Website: macys
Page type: customer-info-address
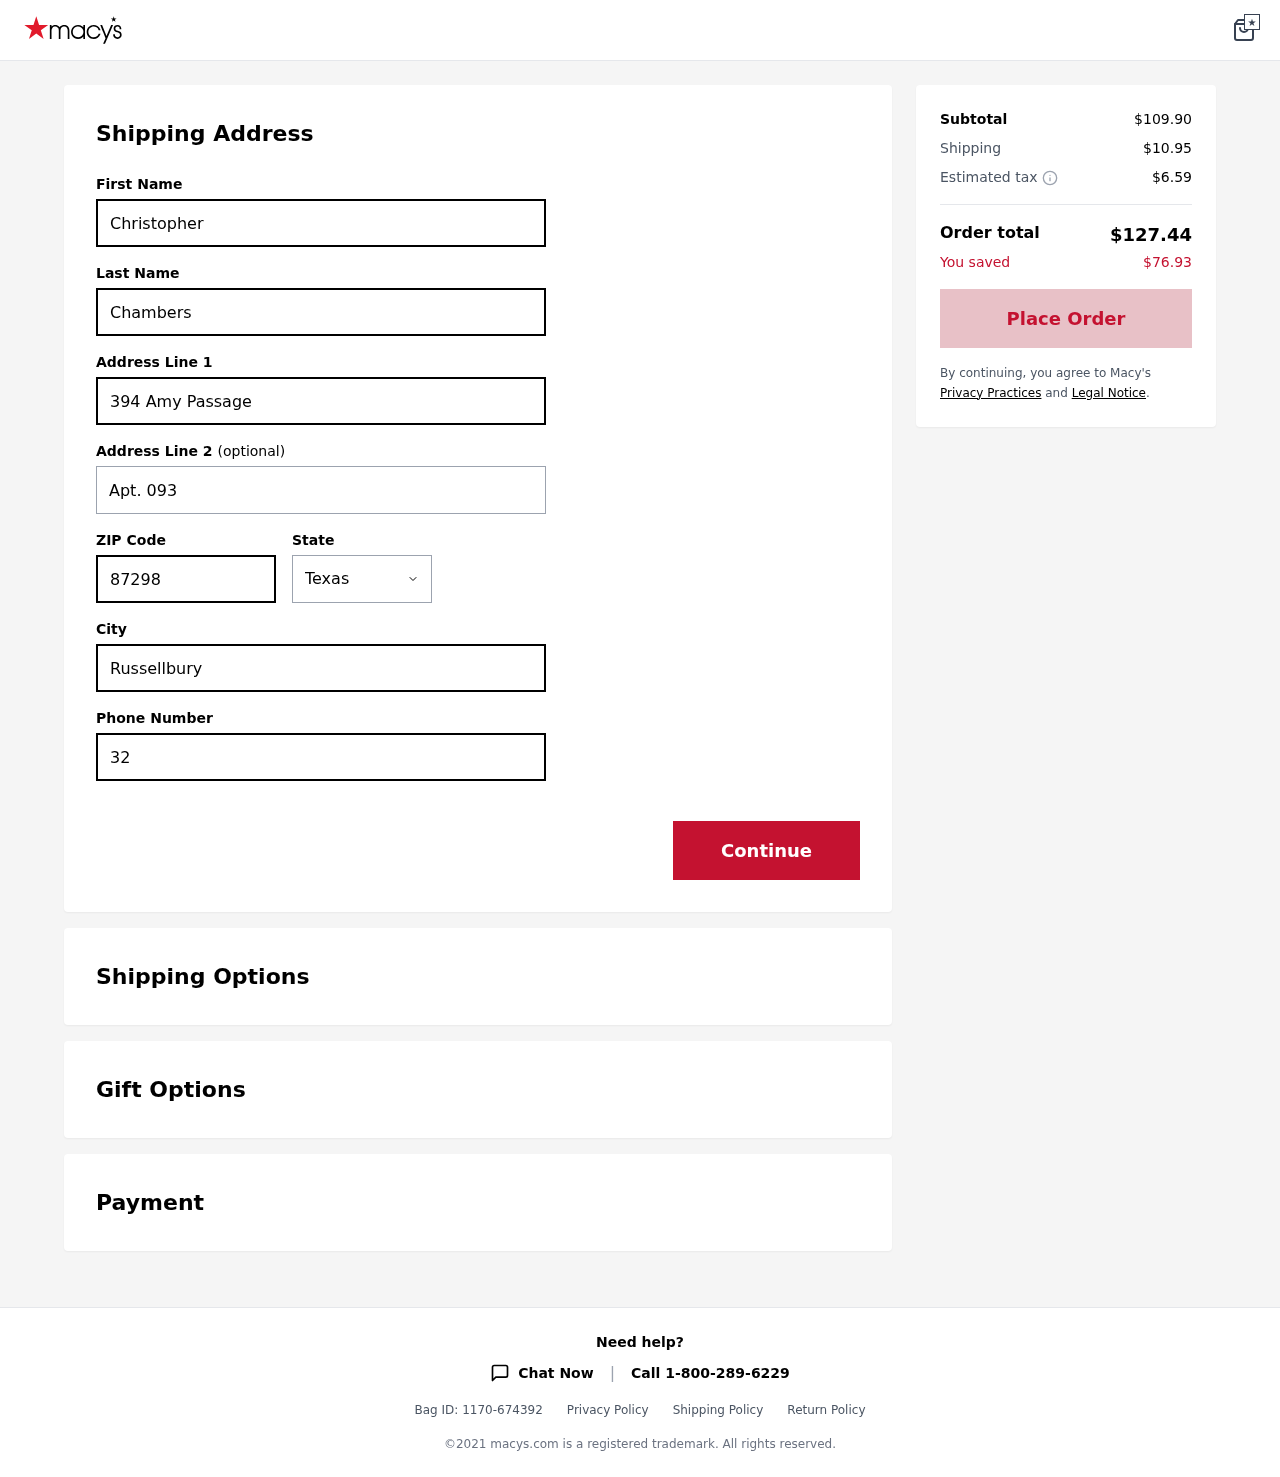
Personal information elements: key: PII_CITY
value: Russellbury
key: PII_FIRSTNAME
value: Christopher
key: PII_LASTNAME
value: Chambers
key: PII_PHONE
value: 3212750252
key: PII_POSTCODE
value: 87298
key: PII_STATE
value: Texas
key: PII_STREET
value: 394 Amy Passage
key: PII_STREET2
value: Apt. 093
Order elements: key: ORDER_SUBTOTAL
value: $109.90
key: ORDER_SHIPPING_COST
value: $10.95
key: ORDER_TAX
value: $6.59
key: ORDER_TOTAL
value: $127.44
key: ORDER_SAVINGS
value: $76.93